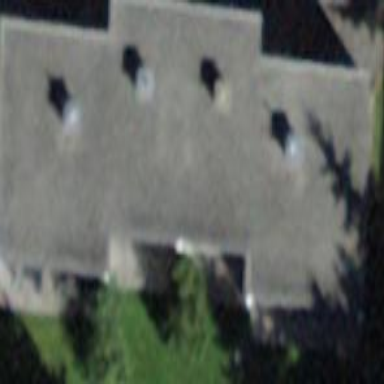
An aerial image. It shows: Flat-roofed apartment building.